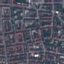
Land use / land cover: Residential